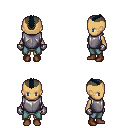
a pixel art fantasy rpg character, female body template, human, tanned skin, steel chest armor, teal pants, raven short mohawk hairstyle, metal gloves, brown shoes, four views (front, back, left, right), 2x2 character sprite sheet, small pixel art, hard edges, no anti-aliasing